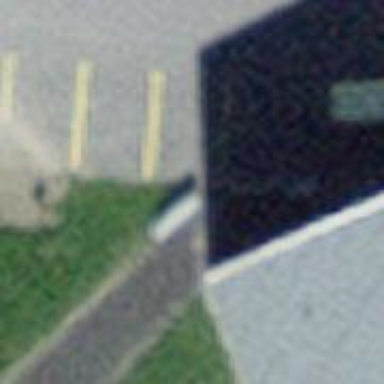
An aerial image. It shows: Ambulance station for emergencies.